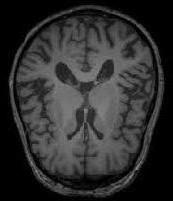
Label: notumor